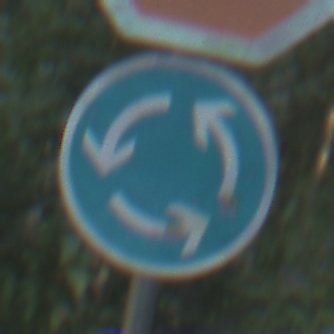
Verkehrszeichen: Kreisverkehr
Zusatzzeichen oben: Stop
Umgebung: Outdoor, Nature
Tageszeit: MorningAfternoon
Wetter: Clear
Licht: Natural
Jahreszeit: NotSpecified
Kontrast: LowContrast